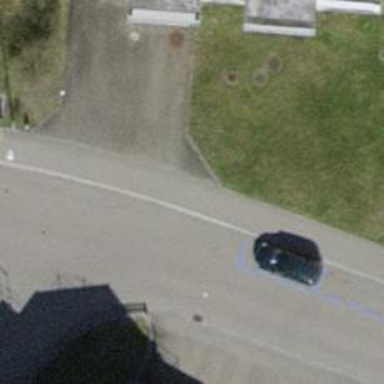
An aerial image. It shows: Asphalt sidewalk along the footway.